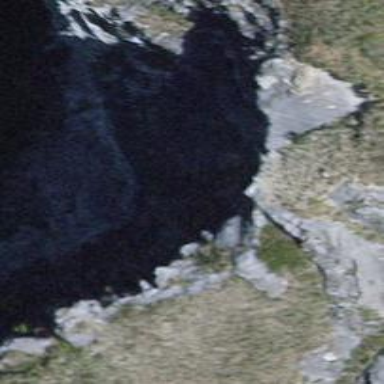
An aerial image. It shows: Cliff in nature.